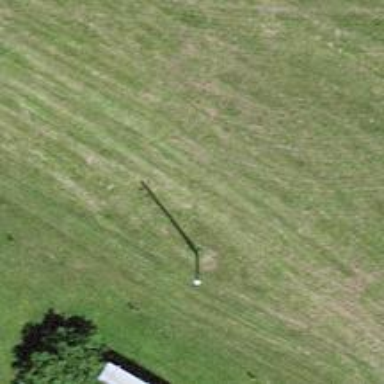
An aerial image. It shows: Power pole.